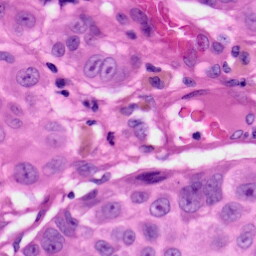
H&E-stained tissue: Skin